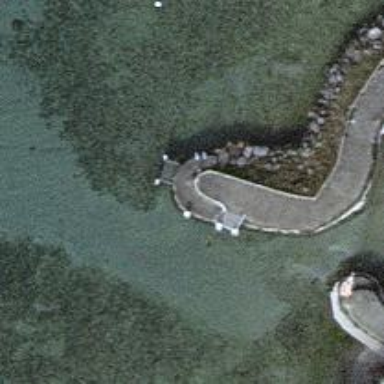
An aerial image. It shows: Man-made pier.